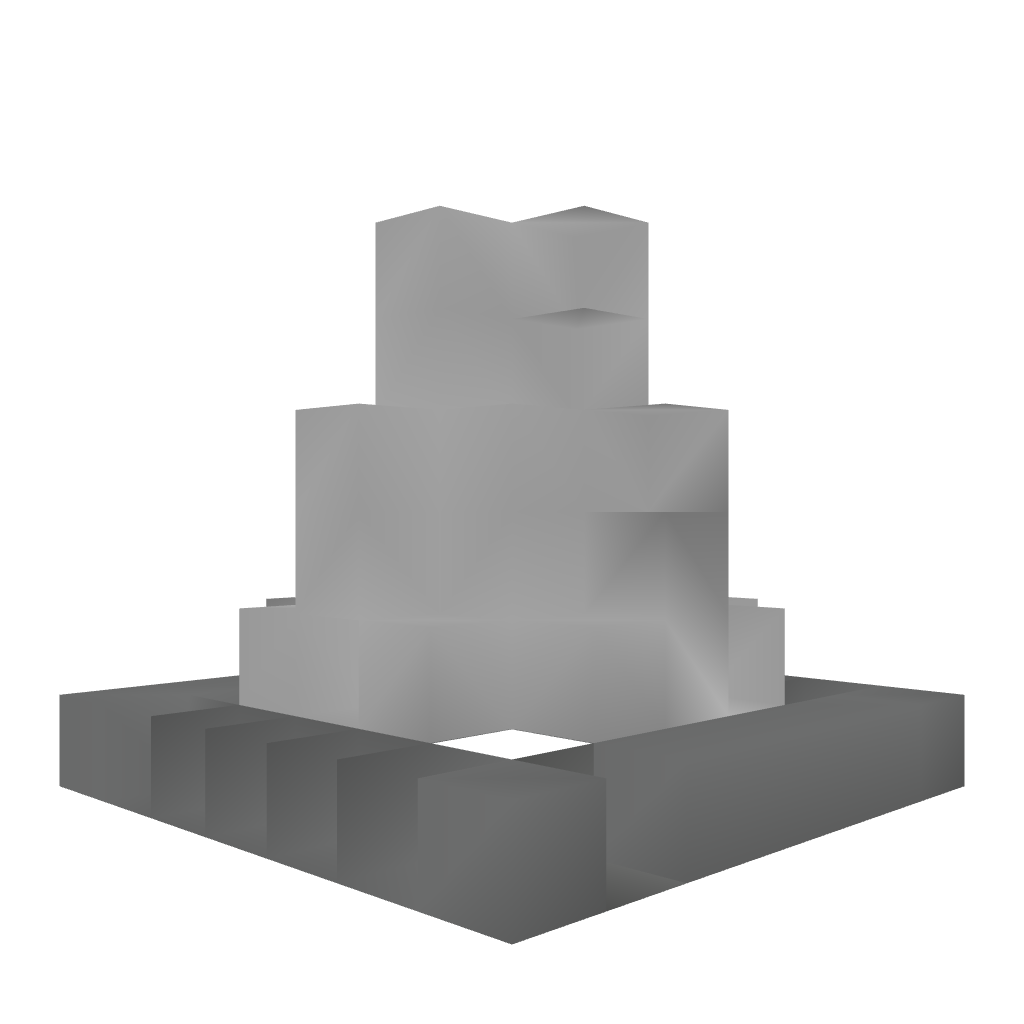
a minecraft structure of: Quartz Fountain